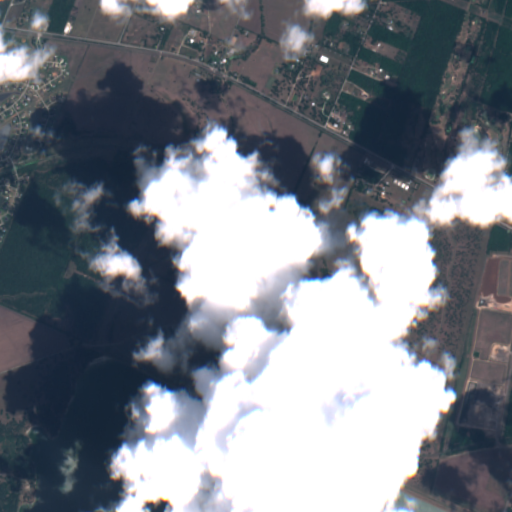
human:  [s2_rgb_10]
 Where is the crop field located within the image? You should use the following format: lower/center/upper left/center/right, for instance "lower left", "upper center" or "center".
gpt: The crop field is located in the lower left of the image.
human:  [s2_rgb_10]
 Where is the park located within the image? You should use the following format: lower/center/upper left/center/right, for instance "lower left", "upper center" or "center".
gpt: The park is located in the upper left of the image.
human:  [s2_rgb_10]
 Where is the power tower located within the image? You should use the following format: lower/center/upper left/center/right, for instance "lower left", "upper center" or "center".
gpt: The power tower is located in the upper right of the image.
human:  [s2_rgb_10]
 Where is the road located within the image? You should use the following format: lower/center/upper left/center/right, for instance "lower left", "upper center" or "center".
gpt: There is no road in the image.